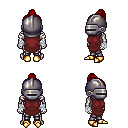
a pixel art fantasy rpg character, male body template, skeleton, maroon tunic, metal pants, red short topknot hairstyle, metal helm, white cloth bandages, gold boots, four views (front, back, left, right), 2x2 character sprite sheet, small pixel art, hard edges, no anti-aliasing